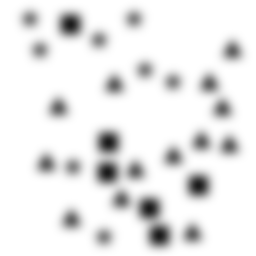
Squares: 6
Triangles: 13
Stars: 8
Total shapes: 27